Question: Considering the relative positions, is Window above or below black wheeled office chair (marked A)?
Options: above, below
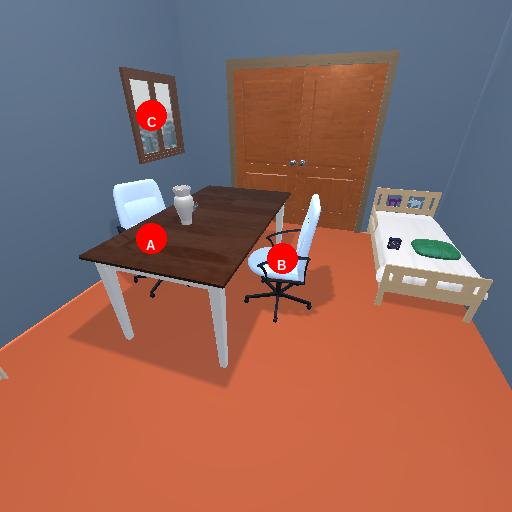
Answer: above